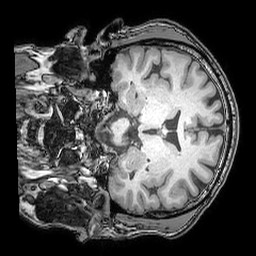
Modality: T1w
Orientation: coronal
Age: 42
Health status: ill
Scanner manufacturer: philips
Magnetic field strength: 3 T
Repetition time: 0.007 s
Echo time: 0.0035 s